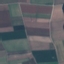
Label: PermanentCrop